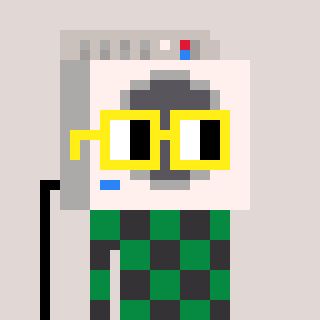
a pixel art character with square yellow glasses, a washing machine-shaped head and a grayscale-colored body on a warm background